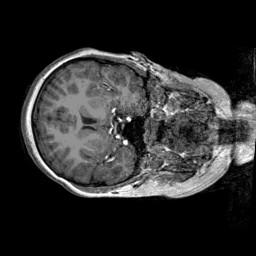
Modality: T1w
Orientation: axial
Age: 11
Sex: male
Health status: ill